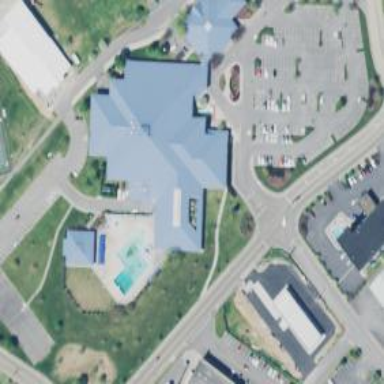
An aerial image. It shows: Community center building.